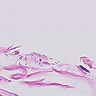
Metastatic tissue present: no